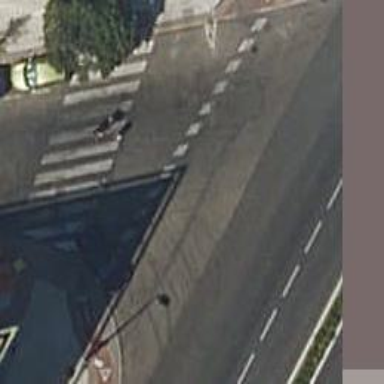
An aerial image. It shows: Uncontrolled crossing on cycleway.